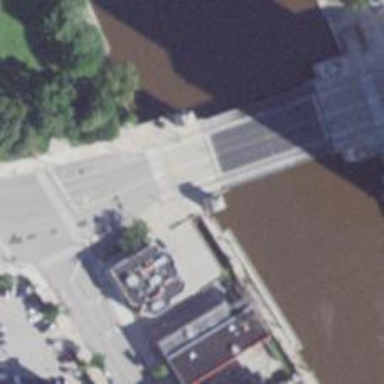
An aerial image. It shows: Footway with asphalt surface that includes movable bascule bridge.